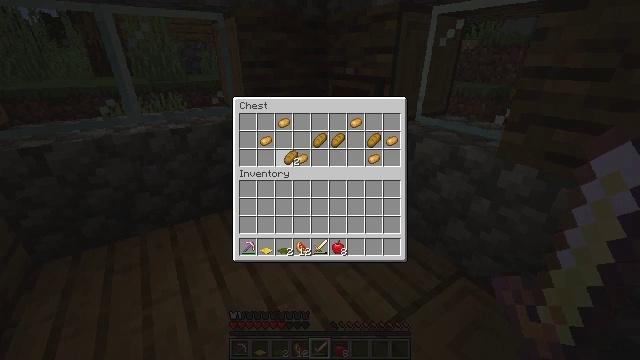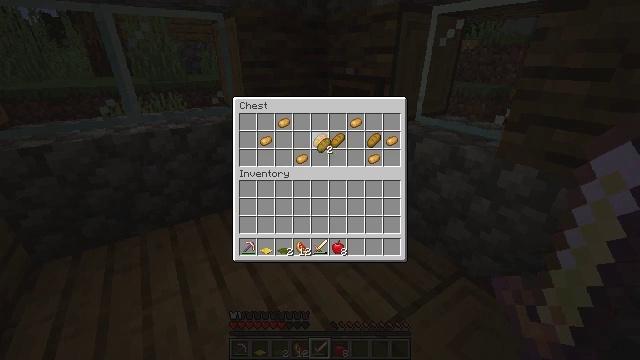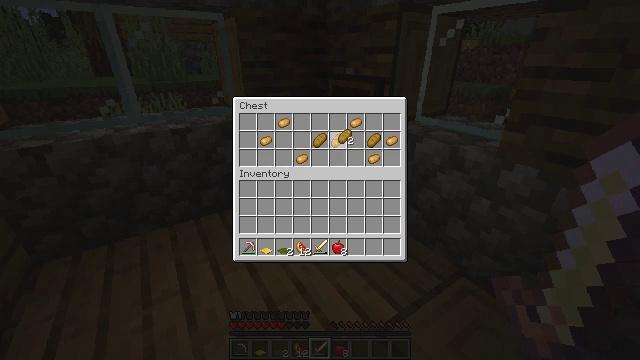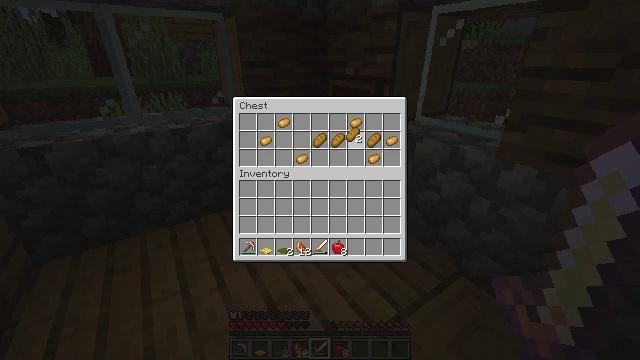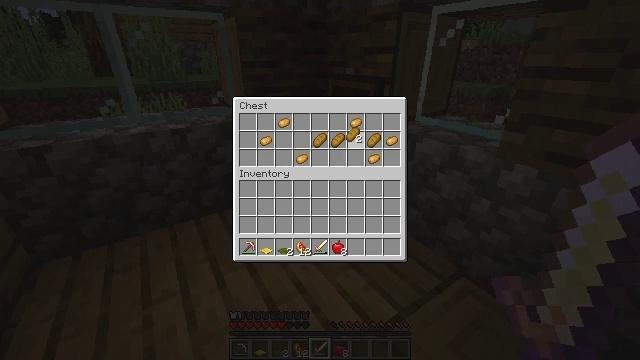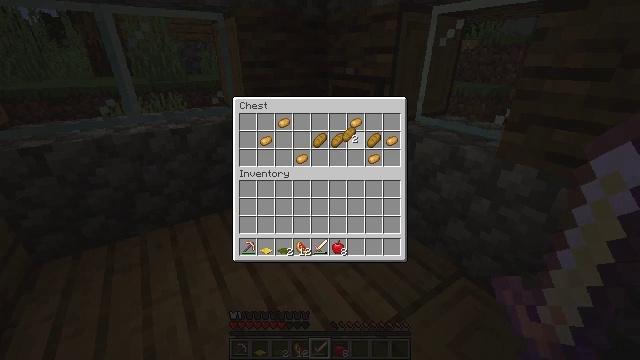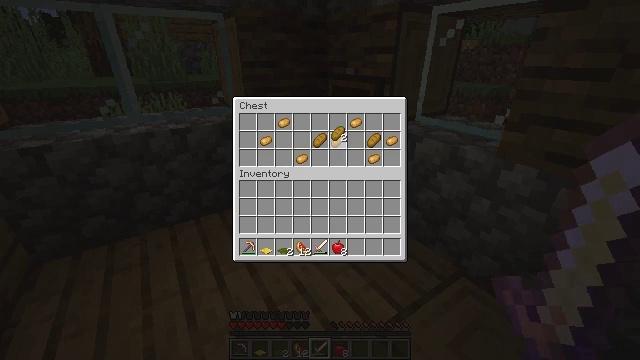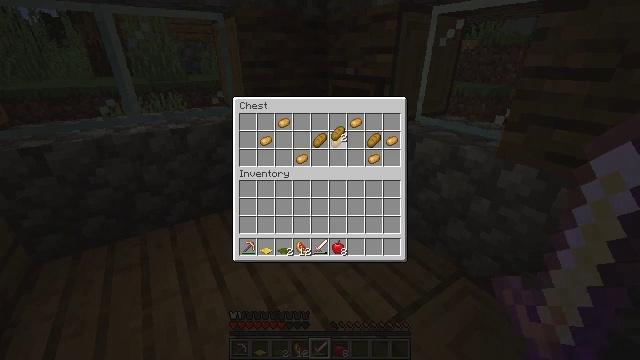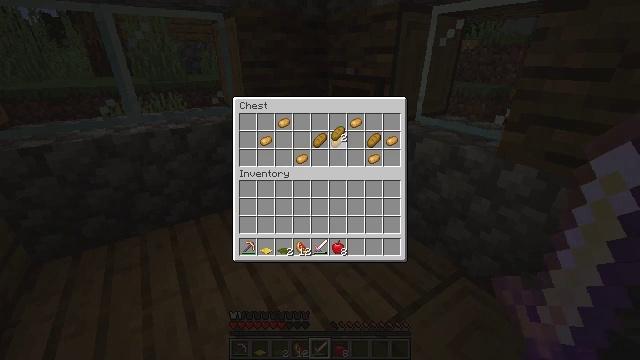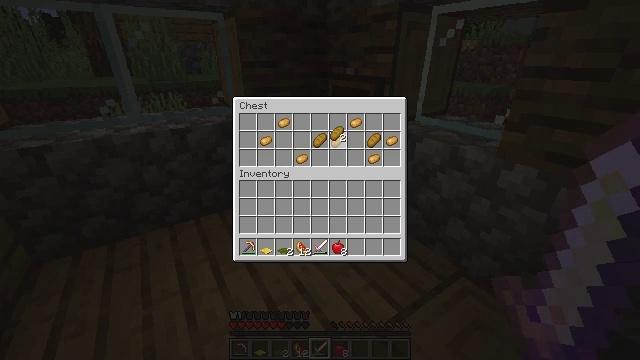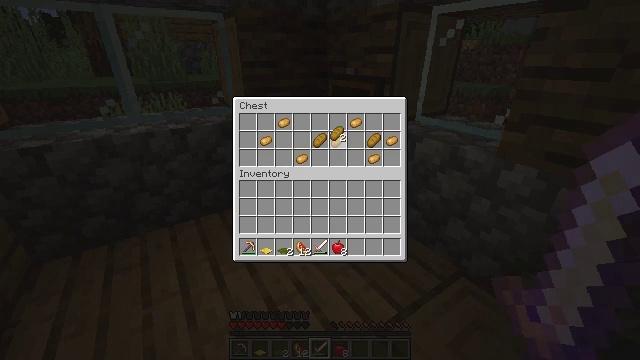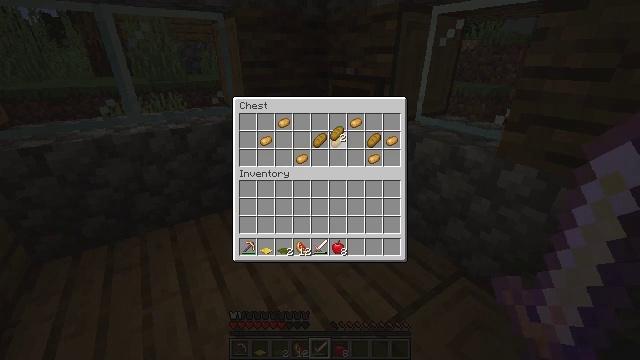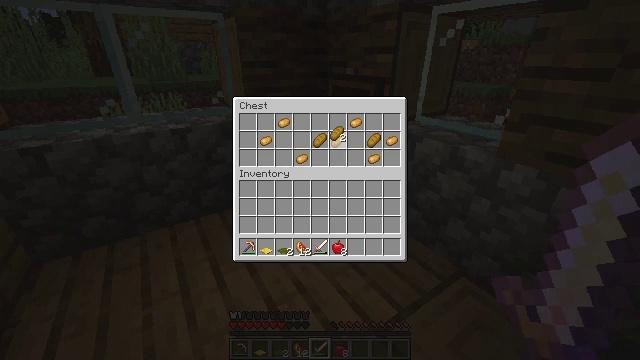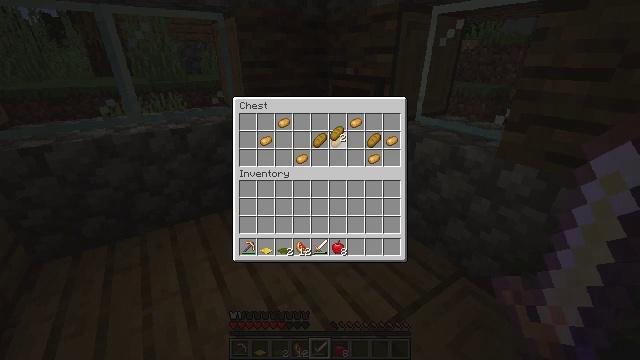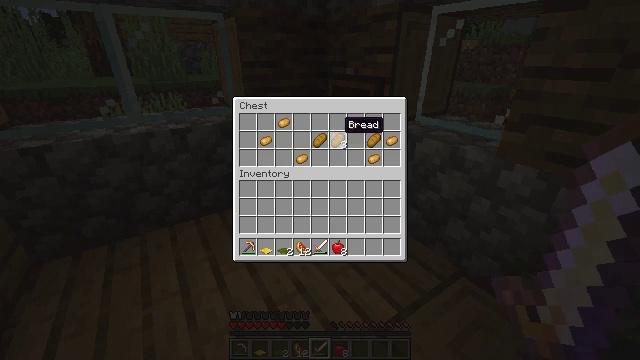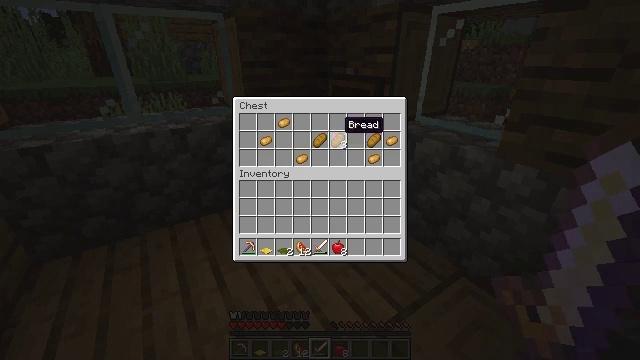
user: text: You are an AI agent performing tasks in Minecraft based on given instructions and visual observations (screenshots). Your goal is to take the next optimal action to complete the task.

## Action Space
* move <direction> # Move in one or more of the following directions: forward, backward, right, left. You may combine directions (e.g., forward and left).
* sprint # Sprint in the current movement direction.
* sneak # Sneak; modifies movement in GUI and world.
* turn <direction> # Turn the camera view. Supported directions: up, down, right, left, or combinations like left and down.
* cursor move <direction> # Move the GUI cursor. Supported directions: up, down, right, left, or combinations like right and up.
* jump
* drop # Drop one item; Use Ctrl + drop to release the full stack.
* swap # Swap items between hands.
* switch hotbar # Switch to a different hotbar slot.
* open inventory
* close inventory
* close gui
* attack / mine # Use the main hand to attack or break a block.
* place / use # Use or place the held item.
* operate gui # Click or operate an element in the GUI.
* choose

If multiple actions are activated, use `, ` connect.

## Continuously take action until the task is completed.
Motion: motion action
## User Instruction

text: Gather diorite by holding left button.
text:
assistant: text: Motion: turn right and up
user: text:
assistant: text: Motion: turn right and up
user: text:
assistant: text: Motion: turn right
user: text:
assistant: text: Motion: no_op
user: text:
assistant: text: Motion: no_op
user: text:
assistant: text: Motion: turn left
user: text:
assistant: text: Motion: no_op
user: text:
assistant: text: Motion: no_op
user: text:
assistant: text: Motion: no_op
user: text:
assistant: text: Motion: no_op
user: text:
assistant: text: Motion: attack / mine
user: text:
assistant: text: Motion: attack / mine
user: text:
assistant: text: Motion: attack / mine
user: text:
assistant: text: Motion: no_op
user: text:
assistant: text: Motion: no_op
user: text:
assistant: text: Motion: attack / mine
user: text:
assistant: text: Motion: attack / mine
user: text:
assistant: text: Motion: attack / mine
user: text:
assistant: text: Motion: no_op
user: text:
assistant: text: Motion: turn left
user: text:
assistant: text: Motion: no_op
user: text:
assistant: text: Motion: no_op
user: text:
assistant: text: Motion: turn down
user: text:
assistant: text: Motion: no_op
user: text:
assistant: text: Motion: no_op
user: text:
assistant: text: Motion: attack / mine
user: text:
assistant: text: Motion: attack / mine
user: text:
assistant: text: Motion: attack / mine
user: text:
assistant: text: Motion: attack / mine
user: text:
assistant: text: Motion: no_op